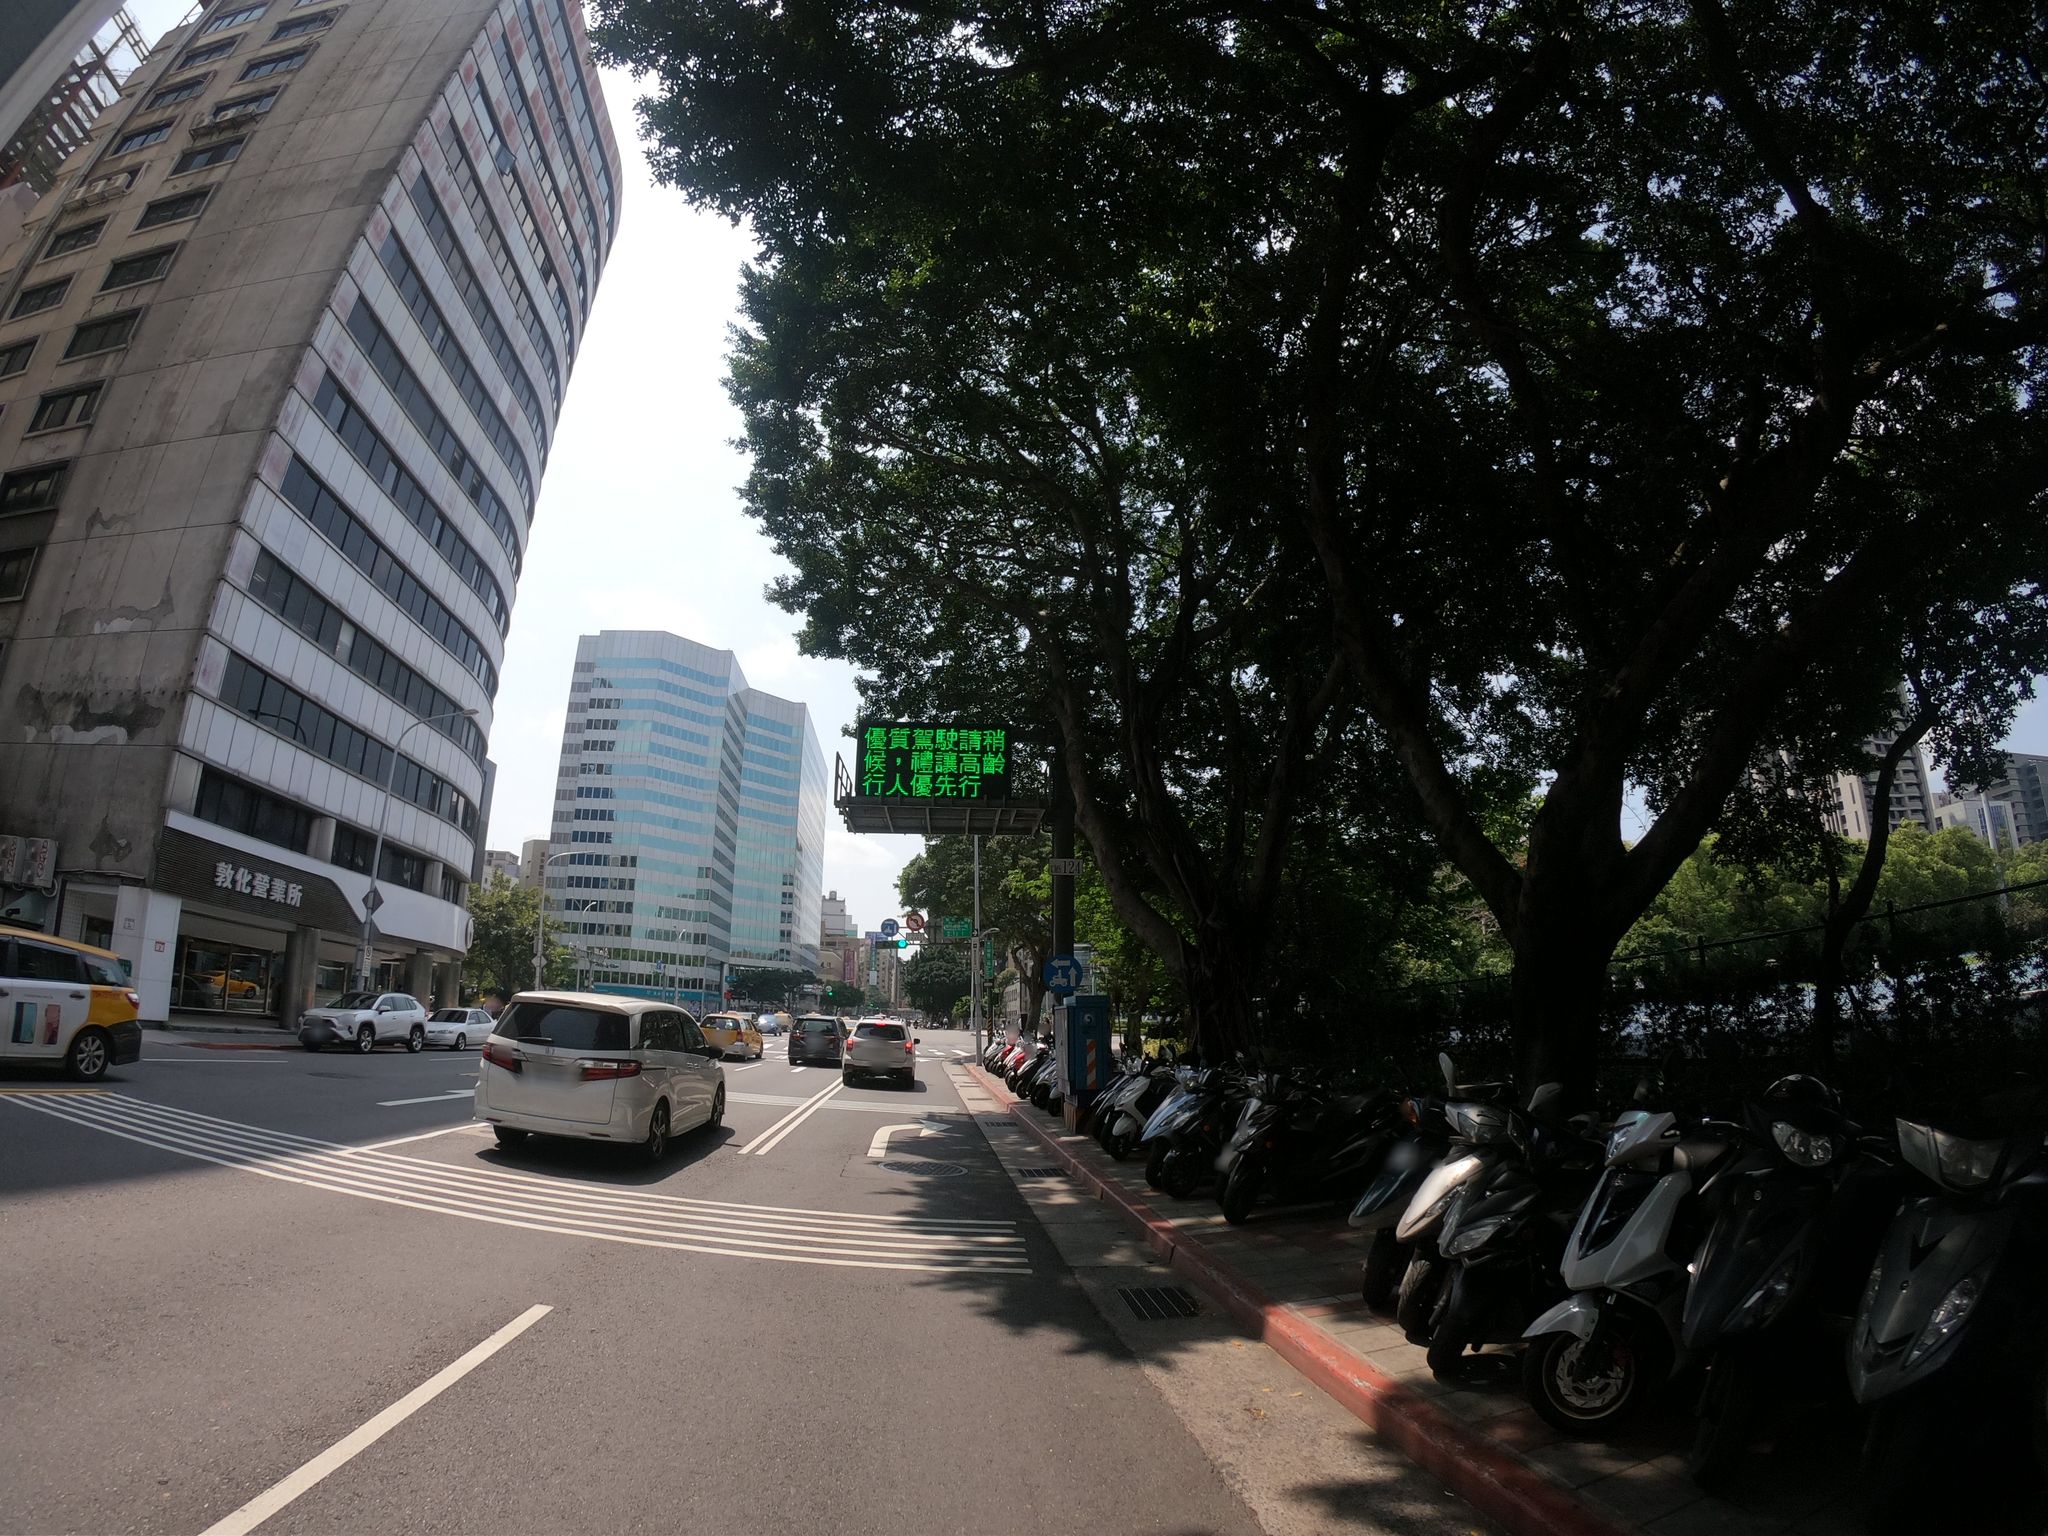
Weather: clear
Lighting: day
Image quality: good
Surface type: cycling surface
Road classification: tertiary
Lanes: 3
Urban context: urban centre
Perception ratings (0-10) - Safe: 7.73, Lively: 9.17, Beautiful: 6.24, Boring: 1.46, Depressing: 1.13, Wealthy: 6.67